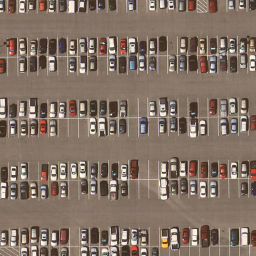
Label: parking lot